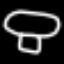
Label: mushroom